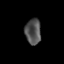
Tissue: skin
Cell type: Epithelial cells
Senescence score: 0.2808
Nuclear area (px): 397
Mean DAPI intensity: 80.582